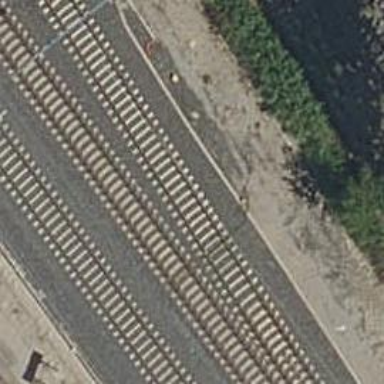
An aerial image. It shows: Rail yard with electrified contact lines for the railway.